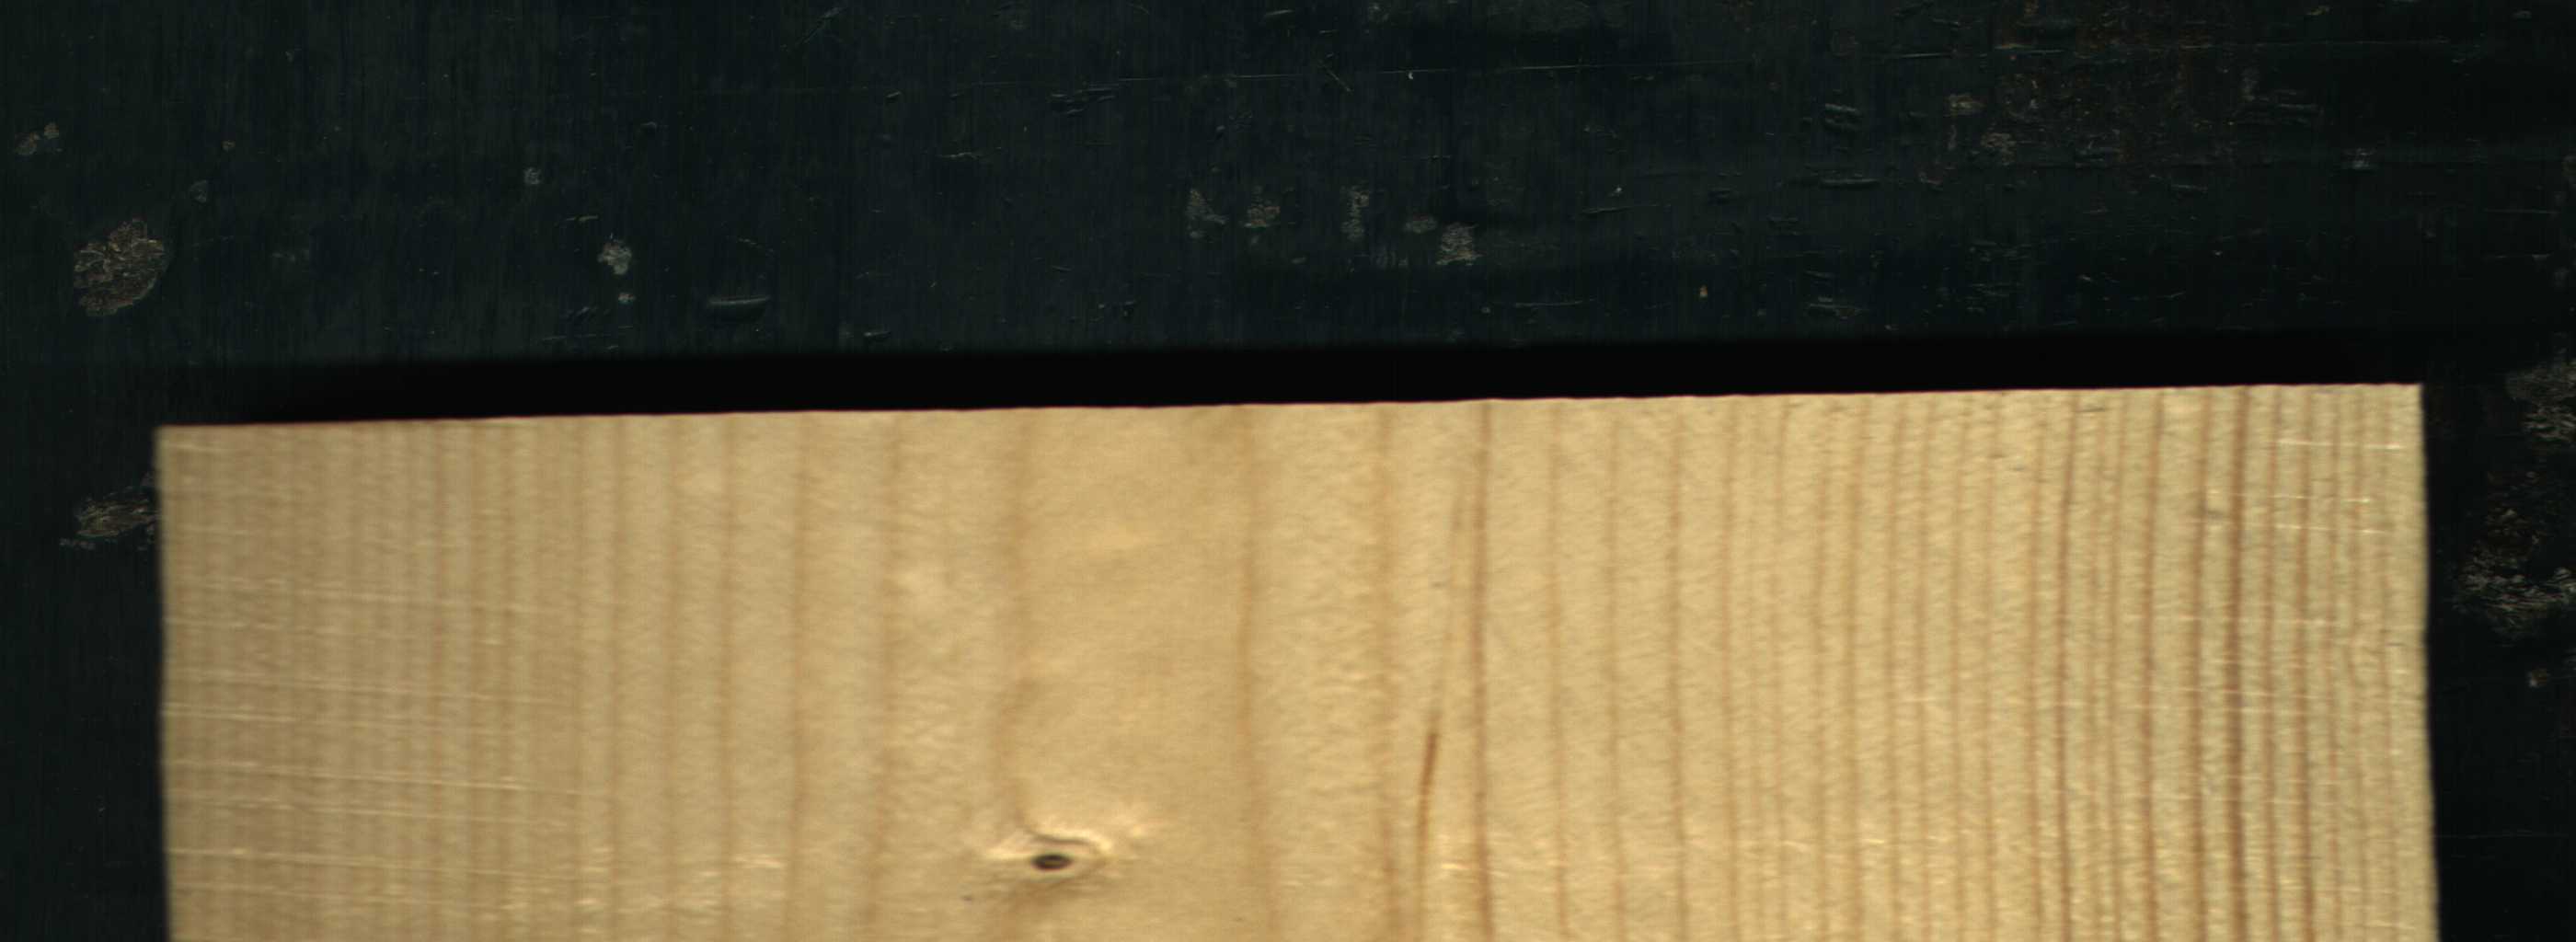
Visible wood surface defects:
Live_Knot